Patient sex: M
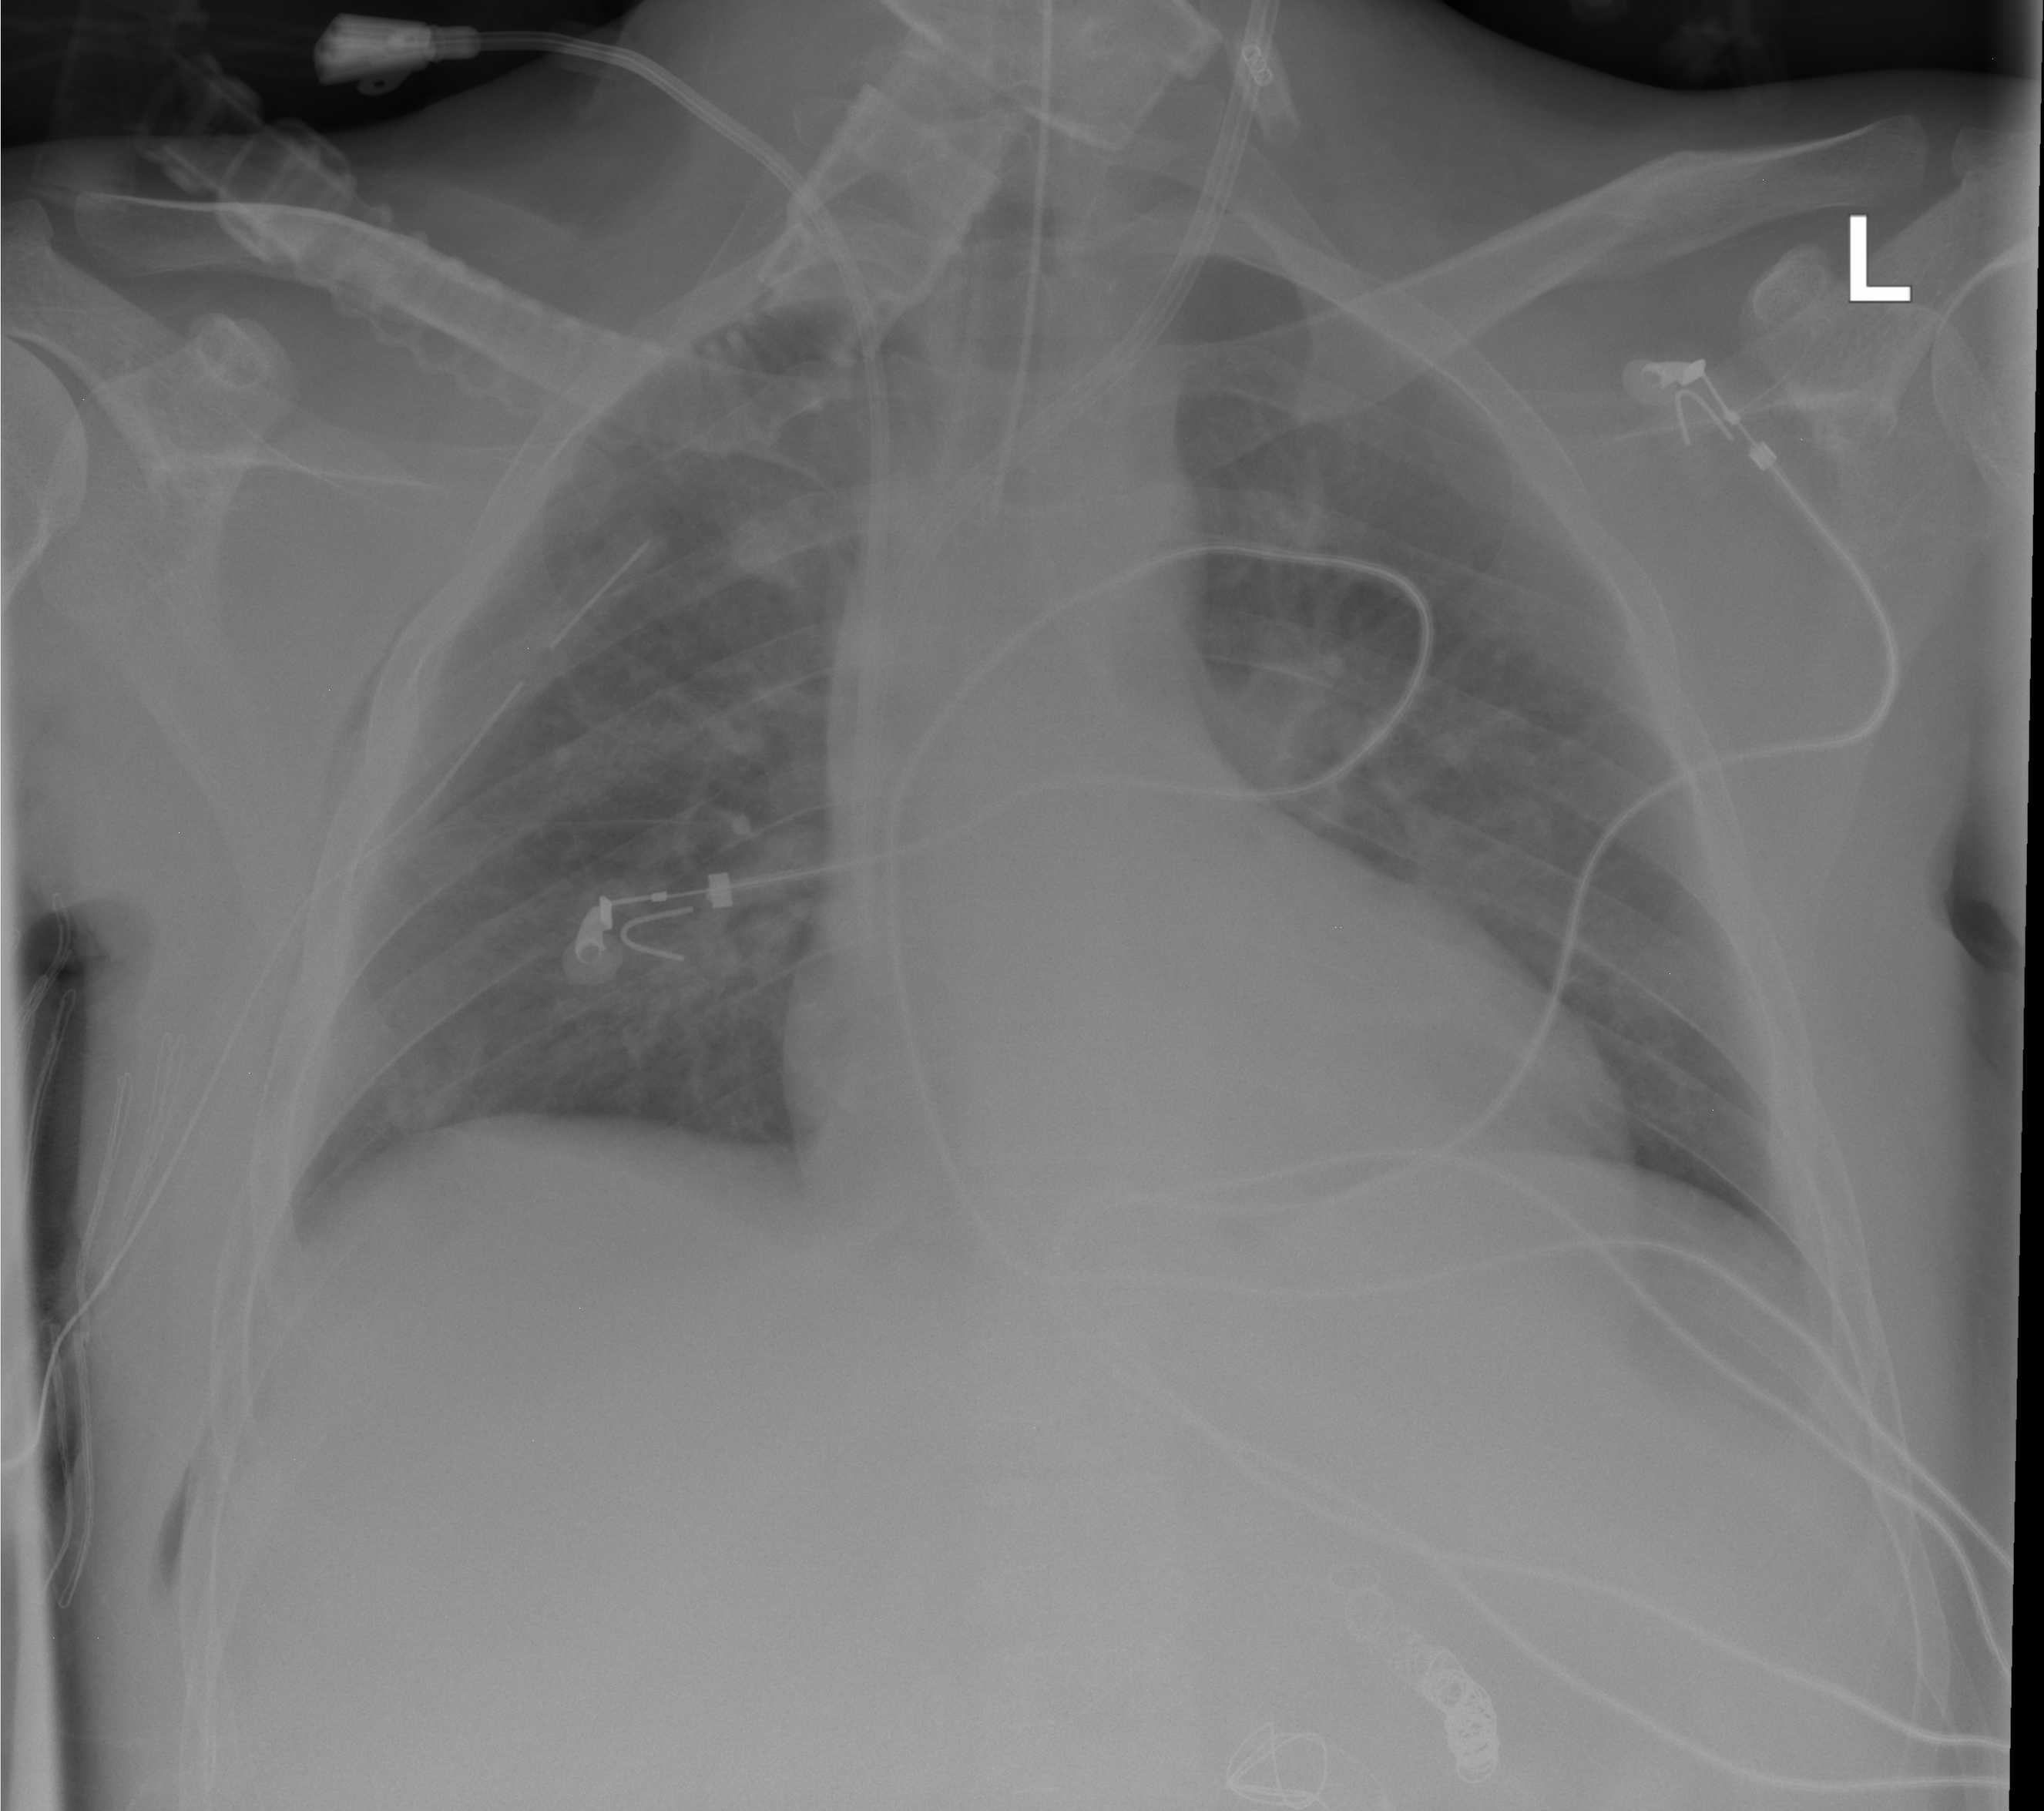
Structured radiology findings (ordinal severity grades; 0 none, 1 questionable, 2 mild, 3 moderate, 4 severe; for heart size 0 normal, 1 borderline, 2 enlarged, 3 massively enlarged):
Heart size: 2
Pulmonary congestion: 2
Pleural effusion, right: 0
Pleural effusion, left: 1
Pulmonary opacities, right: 0
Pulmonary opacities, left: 0
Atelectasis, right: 2
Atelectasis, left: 0